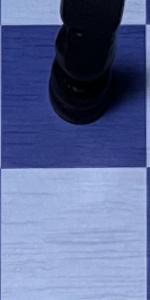
Label: Empty